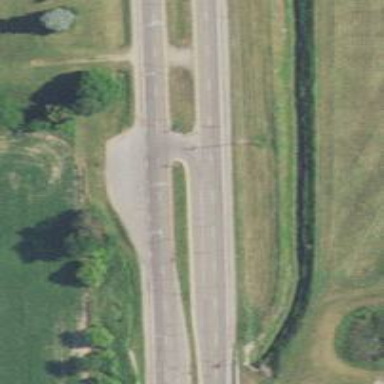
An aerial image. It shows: Primary link highway with asphalt surface.